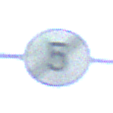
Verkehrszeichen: EndeGeschwindigkeit5
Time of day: MorningAfternoon
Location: Outdoor (Suburban)
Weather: PartlyCloudy
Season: NotSpecified
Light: Natural